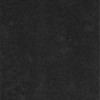
Label: dusty